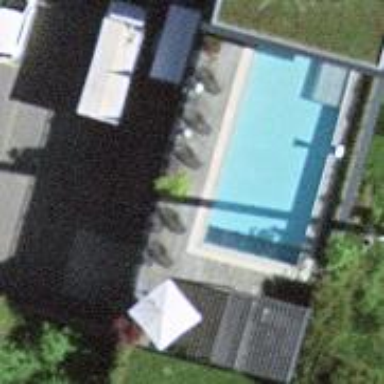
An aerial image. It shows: Swimming pool located in leisure land.